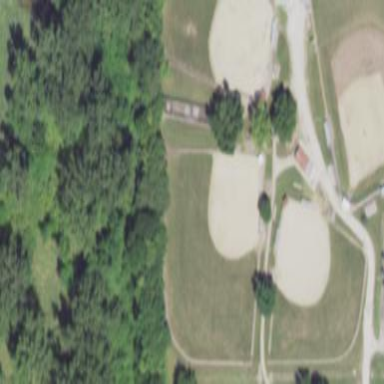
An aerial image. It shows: Softball pitch for leisure sports.